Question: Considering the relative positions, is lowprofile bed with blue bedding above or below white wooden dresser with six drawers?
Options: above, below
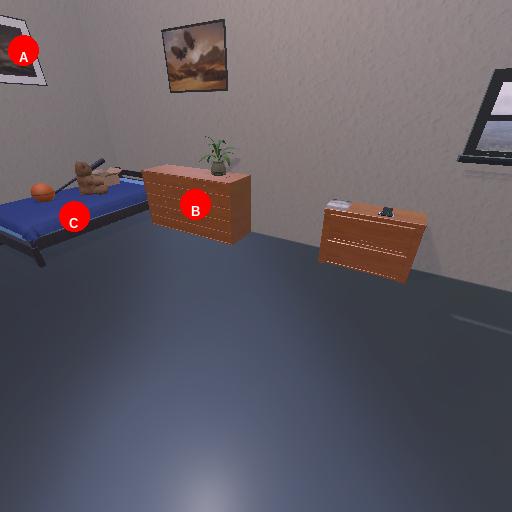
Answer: above